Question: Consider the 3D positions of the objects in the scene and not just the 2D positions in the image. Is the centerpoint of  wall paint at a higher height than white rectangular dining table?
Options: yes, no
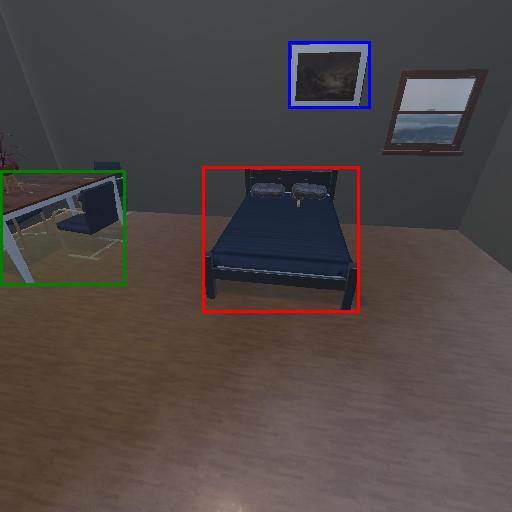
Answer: yes